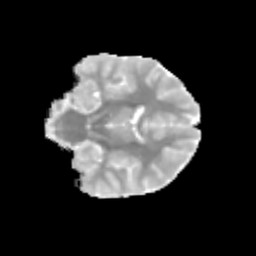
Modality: MD
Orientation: coronal
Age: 9
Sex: male
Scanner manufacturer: siemens
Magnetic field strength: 3 T
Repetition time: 3.8 s
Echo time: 0.07 s